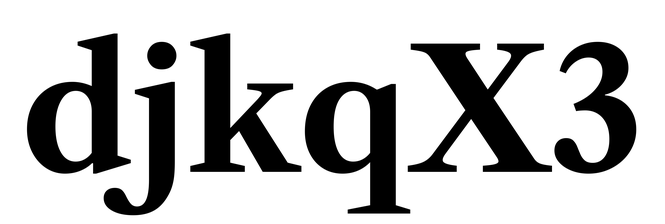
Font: LibreCaslonText_Bold